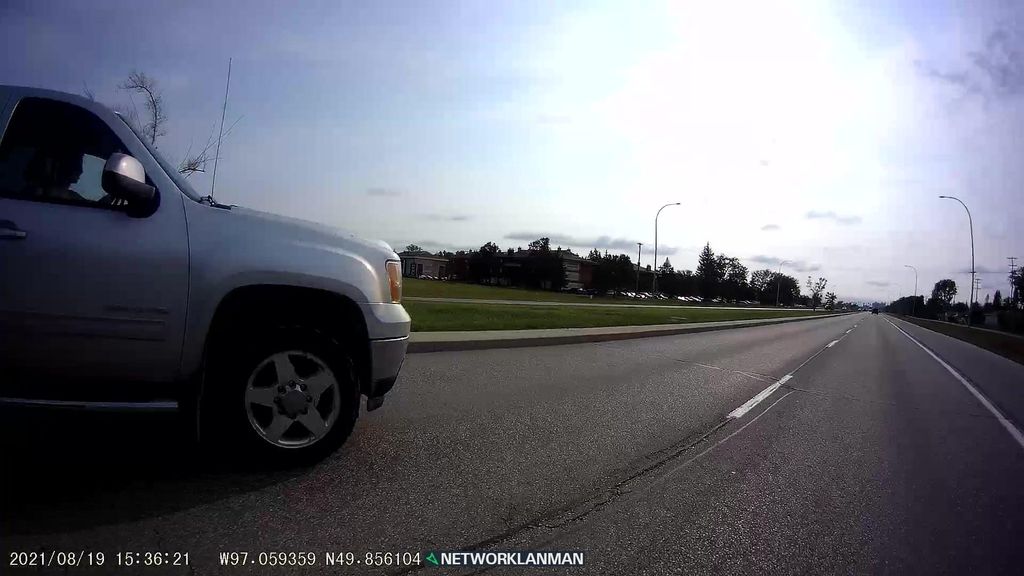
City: winnipeg